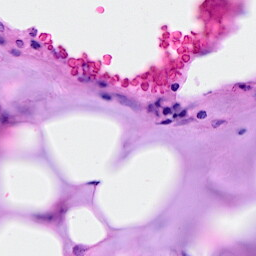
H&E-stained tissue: Breast